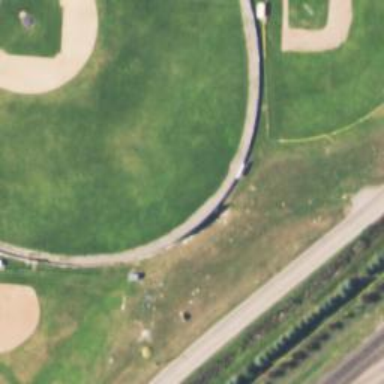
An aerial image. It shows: Baseball pitch for leisure and sports activities.